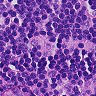
Metastatic tissue present: no